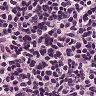
Metastatic tissue present: no